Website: bh-photo
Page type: customer-info-address
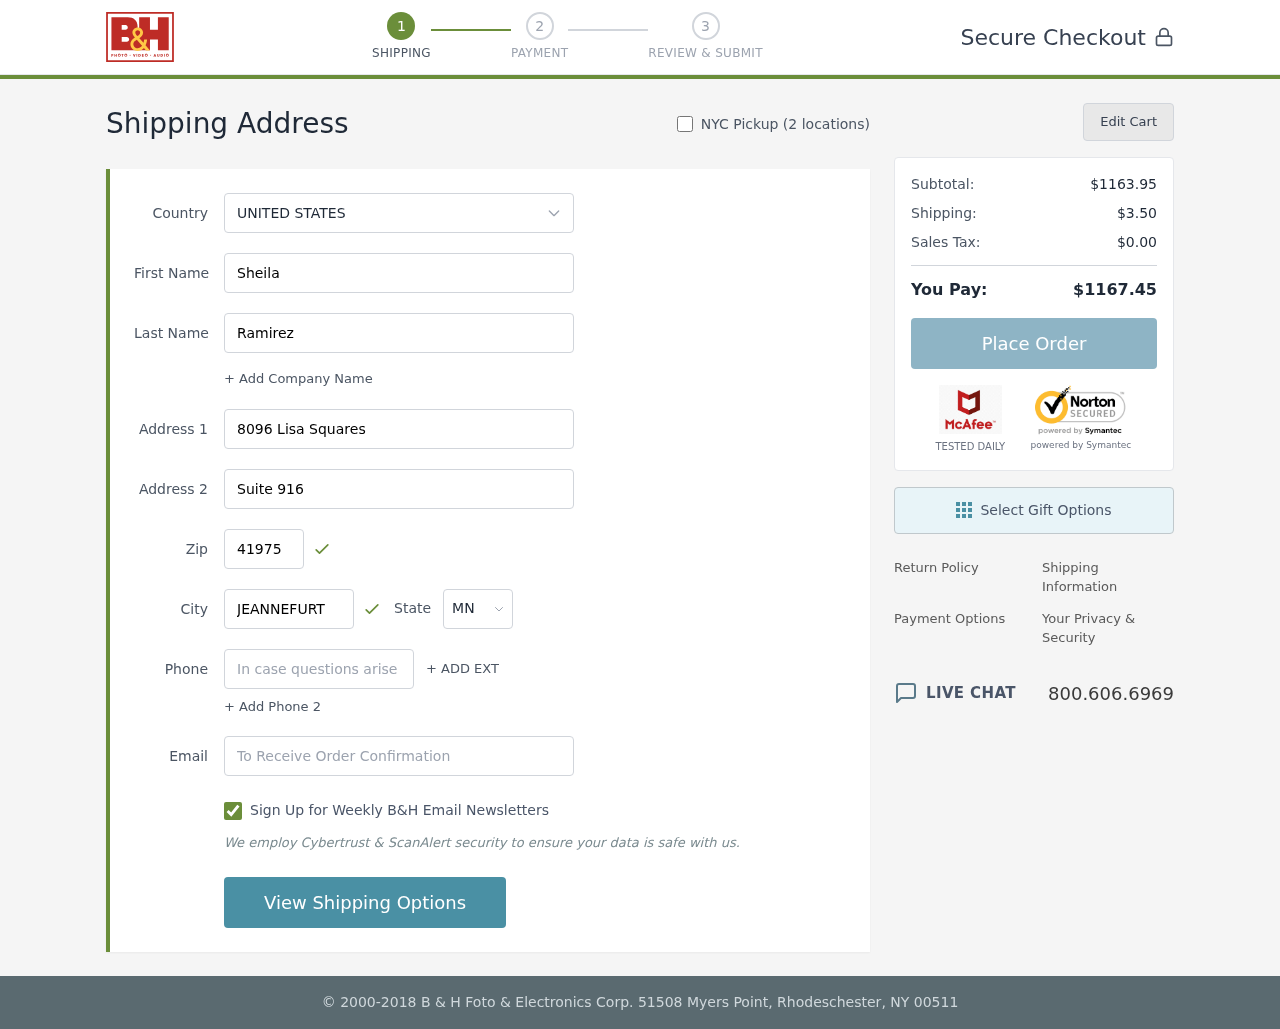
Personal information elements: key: PII_CITY
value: Jeannefurt
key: PII_COUNTRY
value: United States
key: PII_EMAIL
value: sramirez@yahoo.com
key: PII_FIRSTNAME
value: Sheila
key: PII_LASTNAME
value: Ramirez
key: PII_PHONE
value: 7408207799
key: PII_POSTCODE
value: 41975
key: PII_STATE_ABBR
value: MN
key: PII_STREET
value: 8096 Lisa Squares
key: PII_STREET2
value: Suite 916
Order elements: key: ORDER_SUBTOTAL
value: $1163.95
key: ORDER_SHIPPING_COST
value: $3.50
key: ORDER_TAX
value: $0.00
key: ORDER_TOTAL
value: $1167.45